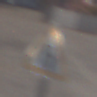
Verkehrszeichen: VerengteFahrbahn
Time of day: MorningAfternoon
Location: Outdoor (Urban)
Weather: Clear
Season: NotSpecified
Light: Natural